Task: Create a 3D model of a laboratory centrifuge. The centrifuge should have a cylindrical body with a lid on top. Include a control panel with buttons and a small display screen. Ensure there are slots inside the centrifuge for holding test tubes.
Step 359:
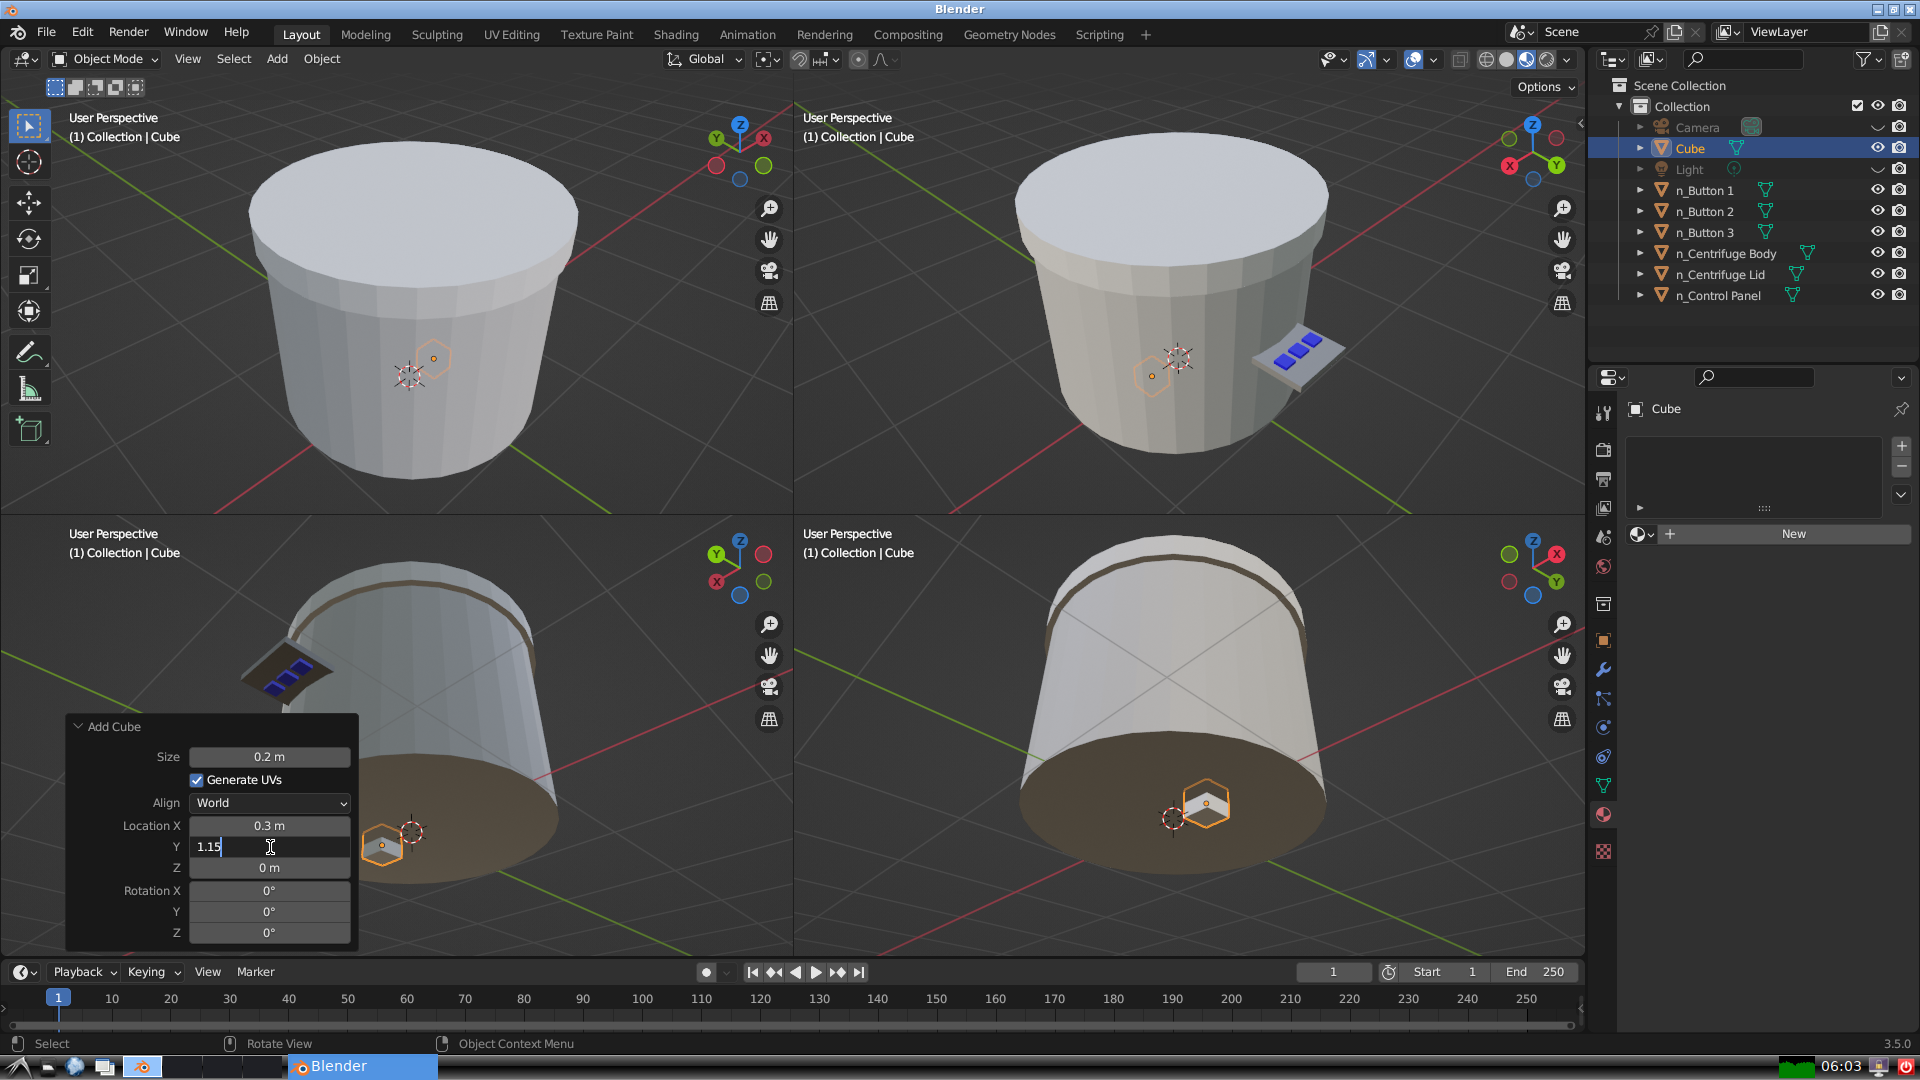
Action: {"key_press": ['Return']}